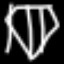
Label: diamond